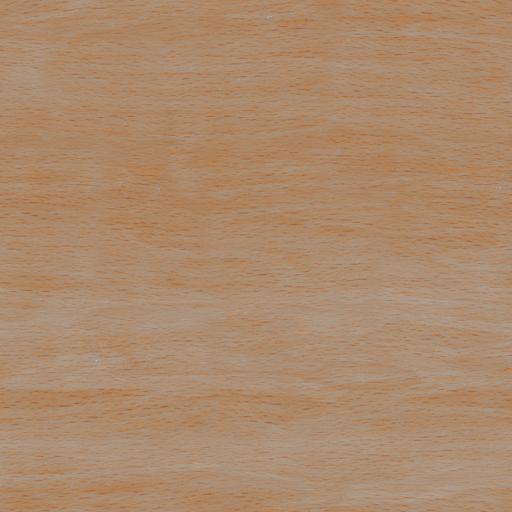
Tags: beige brown light smooth wood wooden